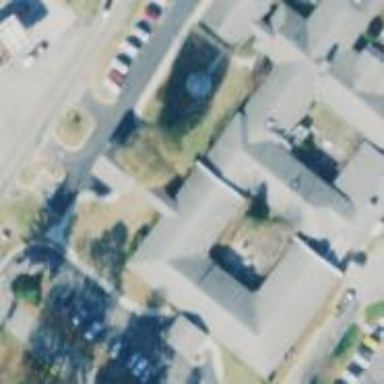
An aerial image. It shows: Nursing home.